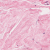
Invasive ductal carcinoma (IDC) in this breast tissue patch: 0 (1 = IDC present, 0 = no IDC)